Field crop: maize
Growth stage: 2
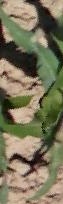
Species: maize